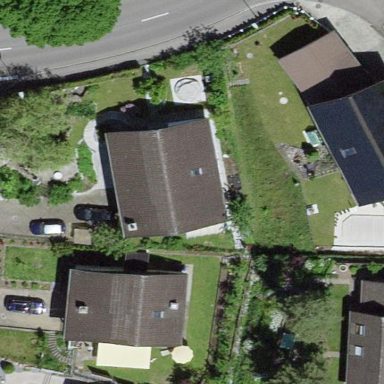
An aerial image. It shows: Detached building.